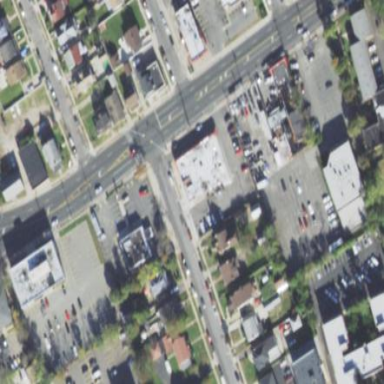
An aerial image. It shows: Retail area.